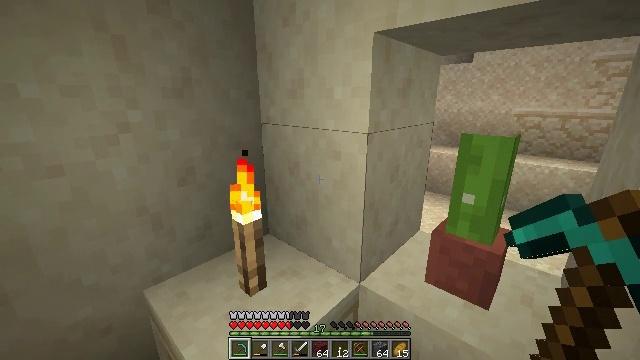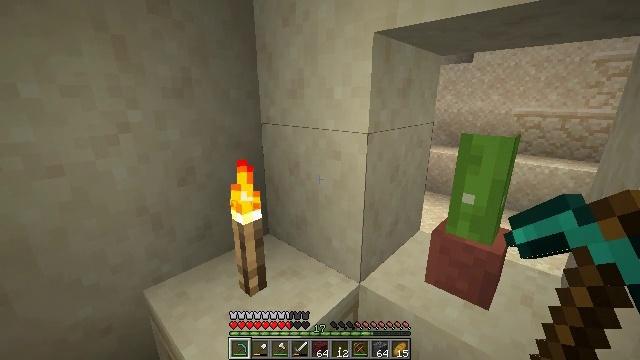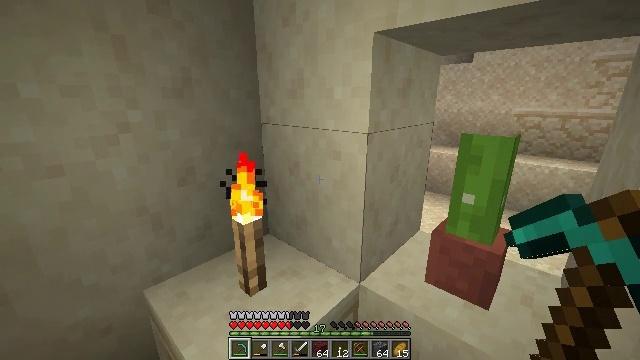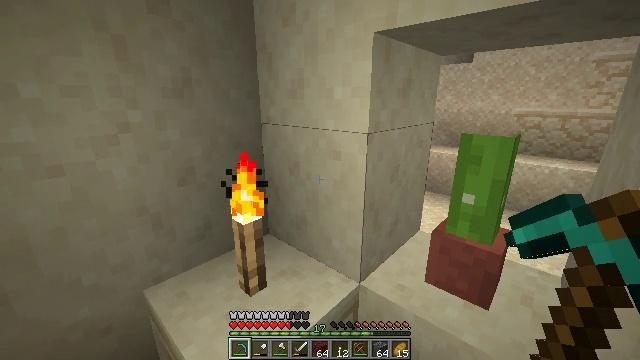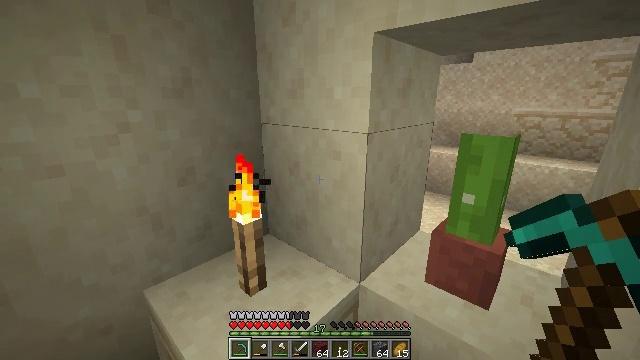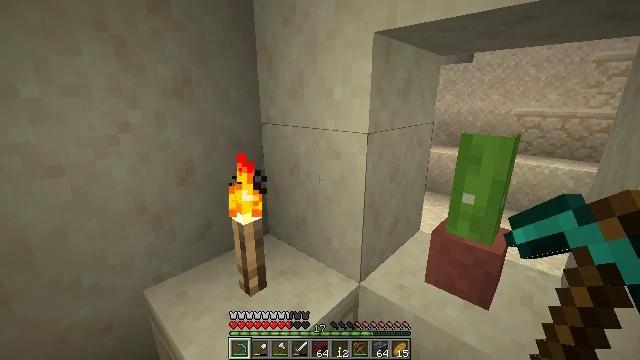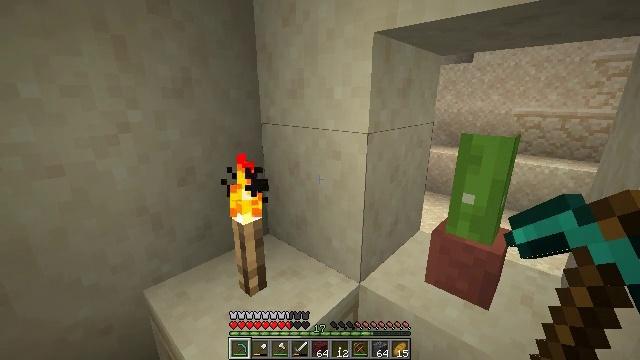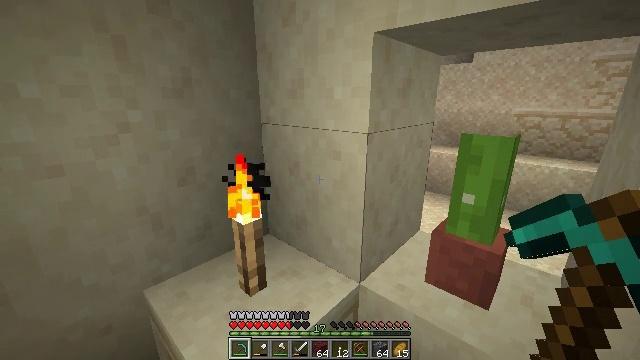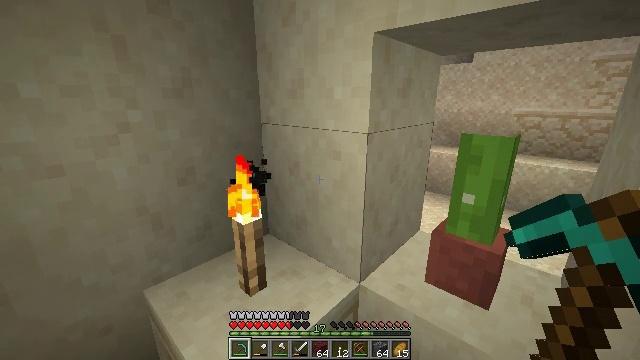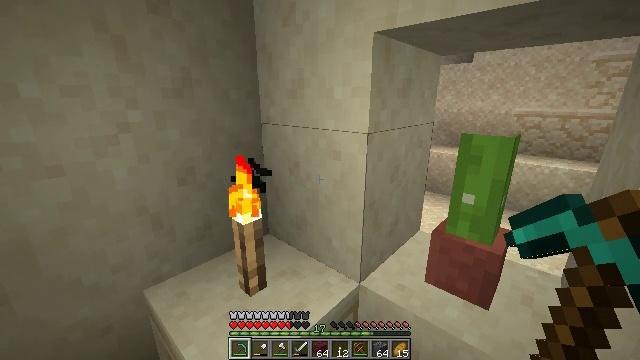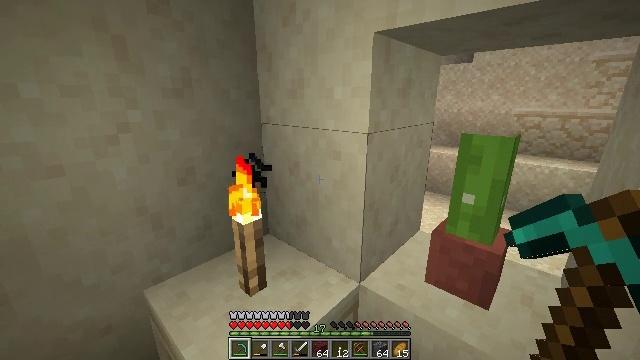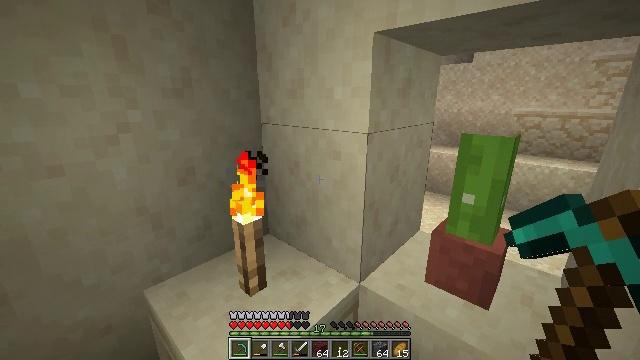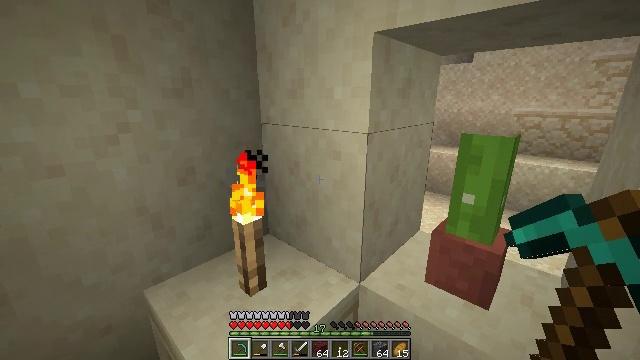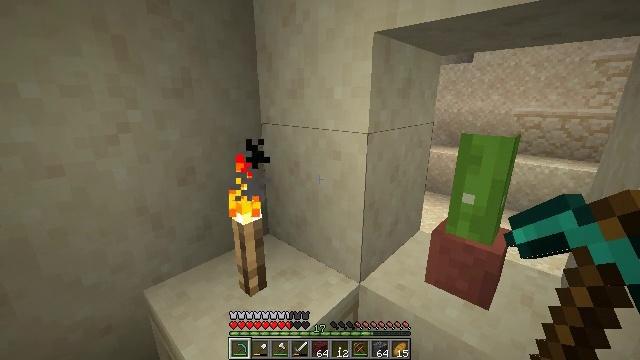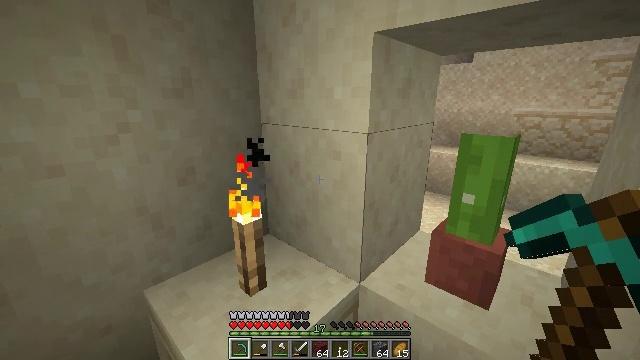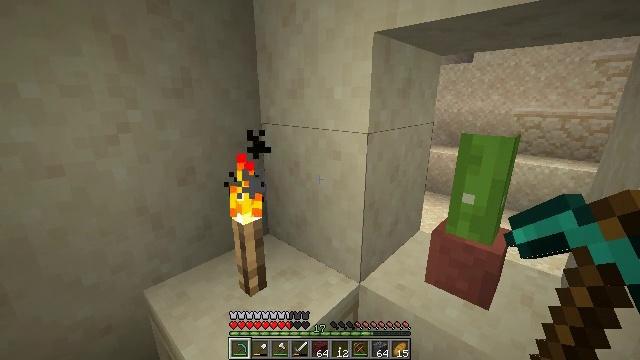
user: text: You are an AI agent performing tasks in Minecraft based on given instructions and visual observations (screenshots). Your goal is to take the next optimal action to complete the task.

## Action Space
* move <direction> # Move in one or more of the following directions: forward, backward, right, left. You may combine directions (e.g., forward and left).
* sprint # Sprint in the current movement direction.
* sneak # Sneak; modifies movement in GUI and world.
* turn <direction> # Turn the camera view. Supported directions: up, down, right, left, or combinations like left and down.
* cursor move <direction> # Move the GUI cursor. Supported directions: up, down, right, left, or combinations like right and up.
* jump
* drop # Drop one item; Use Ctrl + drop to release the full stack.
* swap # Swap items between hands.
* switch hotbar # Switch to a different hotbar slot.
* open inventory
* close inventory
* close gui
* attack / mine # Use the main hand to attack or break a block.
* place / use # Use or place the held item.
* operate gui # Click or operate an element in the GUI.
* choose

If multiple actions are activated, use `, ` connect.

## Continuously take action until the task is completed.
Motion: motion action
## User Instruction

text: Mine a hay block from the field.
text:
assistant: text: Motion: no_op
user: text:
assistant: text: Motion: no_op
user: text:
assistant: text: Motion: no_op
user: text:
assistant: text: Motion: no_op
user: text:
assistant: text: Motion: no_op
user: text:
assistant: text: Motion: no_op
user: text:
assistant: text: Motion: no_op
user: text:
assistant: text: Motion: no_op
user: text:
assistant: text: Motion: no_op
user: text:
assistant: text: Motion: no_op
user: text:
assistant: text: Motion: no_op
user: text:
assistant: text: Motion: no_op
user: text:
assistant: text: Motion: no_op
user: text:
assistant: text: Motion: no_op
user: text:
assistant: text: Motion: no_op
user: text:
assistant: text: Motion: no_op
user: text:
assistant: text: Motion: no_op
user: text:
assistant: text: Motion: no_op
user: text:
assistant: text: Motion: no_op
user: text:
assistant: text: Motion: no_op
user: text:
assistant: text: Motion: no_op
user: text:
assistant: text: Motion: no_op
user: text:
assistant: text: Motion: no_op
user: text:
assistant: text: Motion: no_op
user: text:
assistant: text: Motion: no_op
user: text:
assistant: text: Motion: no_op
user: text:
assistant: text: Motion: no_op
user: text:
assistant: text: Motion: no_op
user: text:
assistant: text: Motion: no_op
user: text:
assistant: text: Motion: no_op